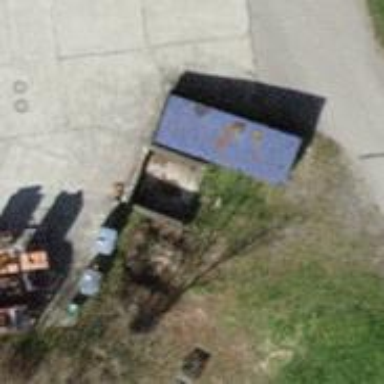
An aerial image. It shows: Recycling container at amenity designated for recycling.